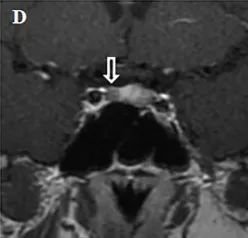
Preoperative dynamic contrast-enhanced MRI of the pituitary. (D-F) Case 2. Coronal views in.
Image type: radiology (mri)